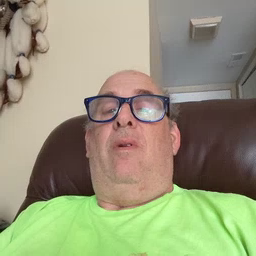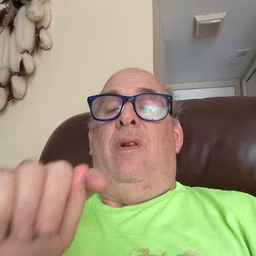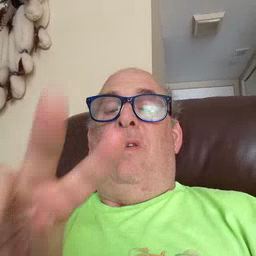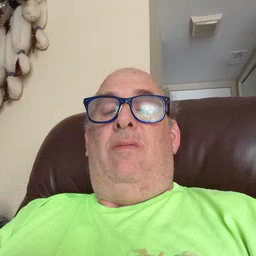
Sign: TV